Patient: sex M, age 47
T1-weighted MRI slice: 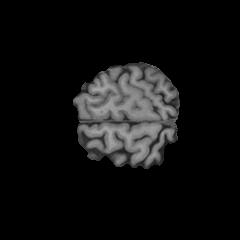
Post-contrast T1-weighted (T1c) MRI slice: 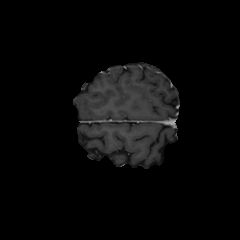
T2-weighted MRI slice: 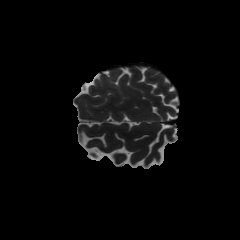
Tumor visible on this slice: no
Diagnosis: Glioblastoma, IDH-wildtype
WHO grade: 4